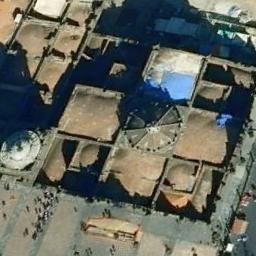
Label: church